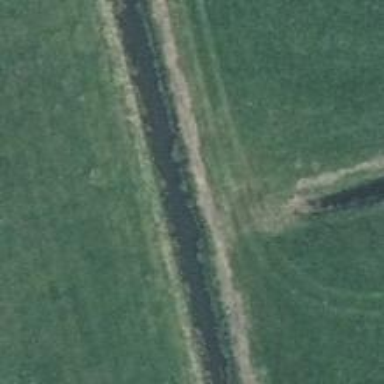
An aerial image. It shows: Culvert tunnel.